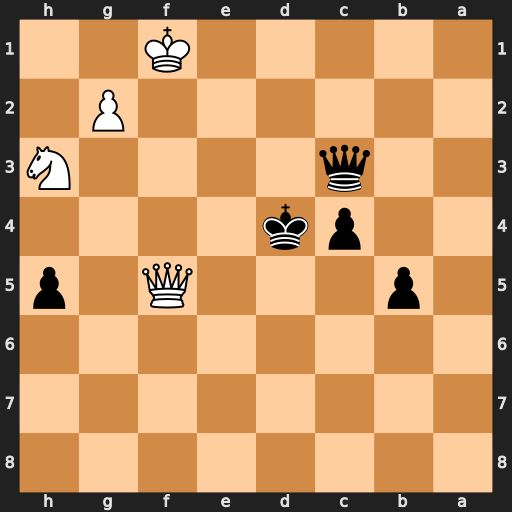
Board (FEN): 8/8/8/1p3Q1p/2pk4/2q4N/6P1/5K2
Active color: b
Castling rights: -
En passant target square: -
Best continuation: Qd3+ Qxd3+ Kxd3 Ke1 Kc2 Nf4 b4